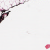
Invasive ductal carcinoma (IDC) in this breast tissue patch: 0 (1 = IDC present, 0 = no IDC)